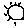
Label: sun